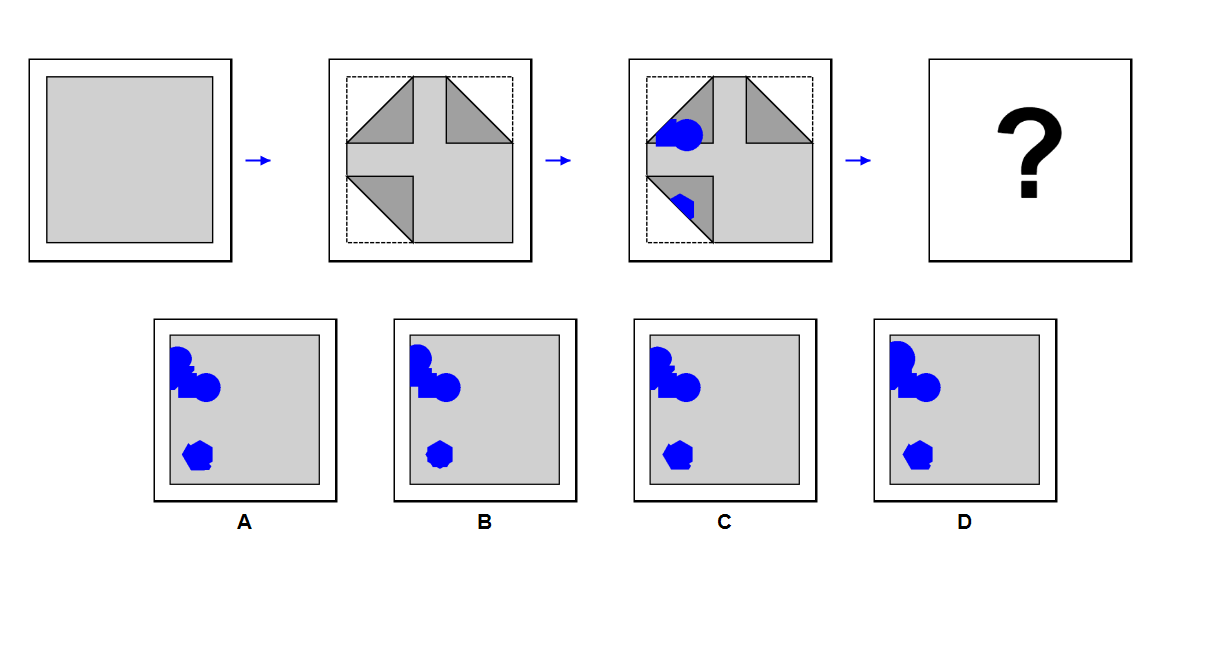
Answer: B